Platform: macOS
Application: Chrome
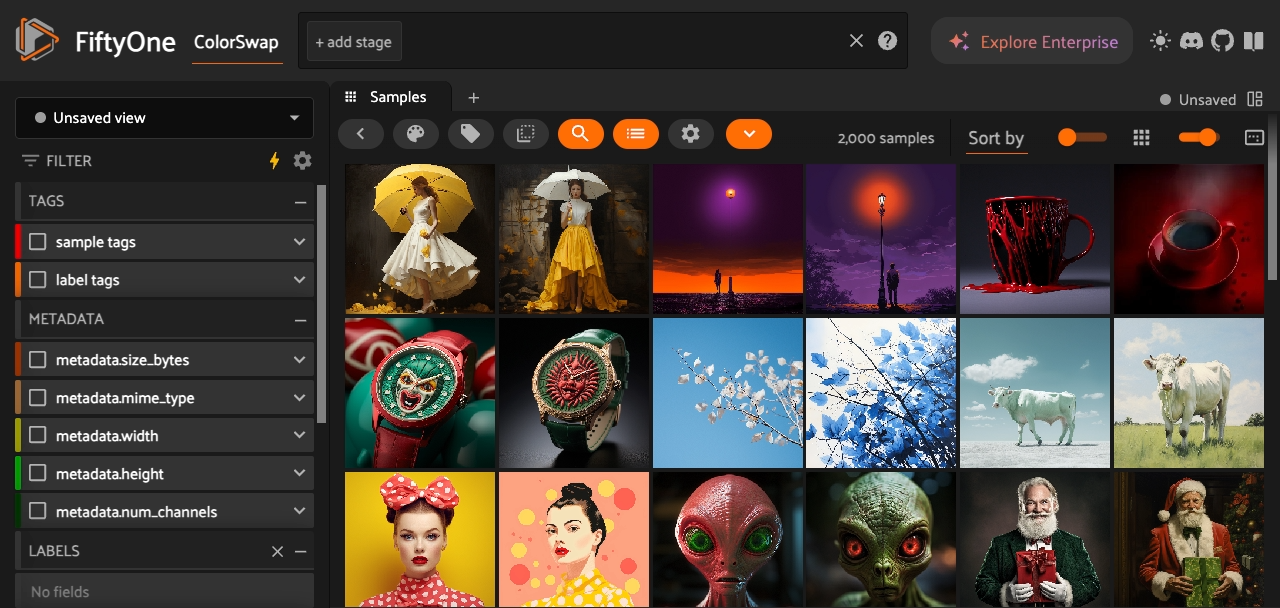
task_description: Scroll down on the samples panel
action_type: click
element_info: Slider
steps_since_start: 1